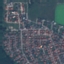
Label: Residential